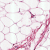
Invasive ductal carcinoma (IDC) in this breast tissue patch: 0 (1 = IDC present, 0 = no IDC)